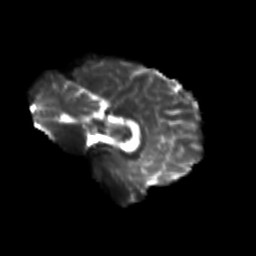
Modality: T2w
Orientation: sagittal
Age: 24
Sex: female
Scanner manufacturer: siemens
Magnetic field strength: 3 T
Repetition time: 3.5 s
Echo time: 0.125 s